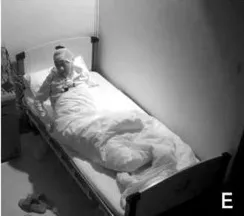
Complex behaviors were detected during N3 sleep through video. The specific movements are as follows: he suddenly sat up from N3 sleep stage with eyes opened widely, shouted, and aimlessly moved his limbs. (A-F) Indicates the order in which abnormal actions occur.
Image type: medical_photograph (skin_photograph)